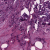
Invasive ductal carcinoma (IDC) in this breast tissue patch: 0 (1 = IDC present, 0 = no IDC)